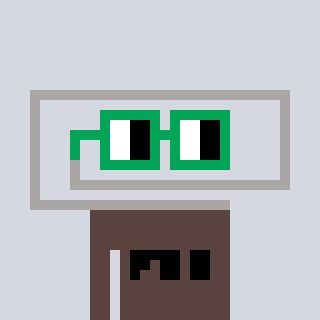
a pixel art character with square green glasses, a paperclip-shaped head and a darkbrown-colored body on a cool background